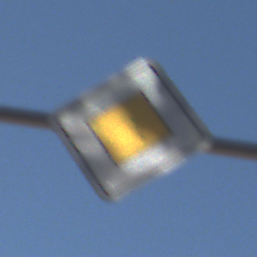
Verkehrszeichen: Vorfahrtsstrasse
Umgebung: Outdoor, Nature
Tageszeit: MorningAfternoon
Wetter: Clear
Licht: Natural
Jahreszeit: NotSpecified
Kontrast: HighContrast